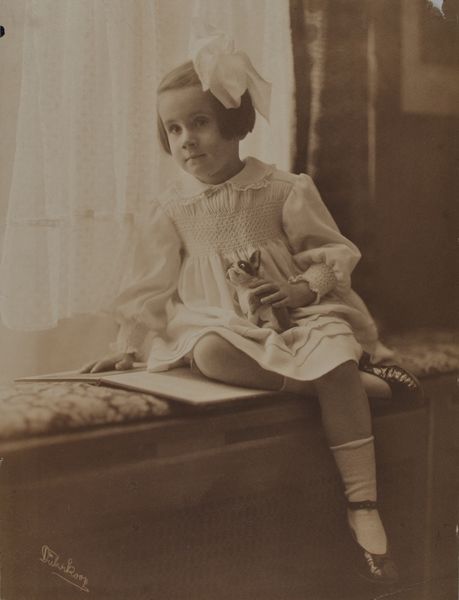
Titel: Renate Scholz
Künstler: Minya Diez-Dührkoop
Standort: Hamburg
Institution: Museum für Kunst und Gewerbe Hamburg
Schlagwörter: bildnis, portrait, papier, foto, fotografie, photographie, photo, fensterbank, lichtbild, konterfei, bildwerke, angewandte und bildende kunst, hessische systematik, porträt, mädchen, porträtfotografie, porträtphotographie, platindruck, platinotypie